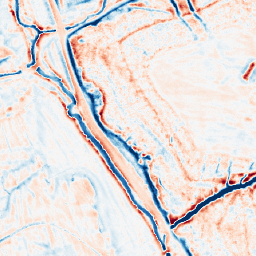
Category: edge_preserving
Decomposition family: bilateral
Decomposition parameters: d: 15
sigma_color: 75
sigma_space: 100
Upsampling method: area
Upsampling parameters: scale: 2
Upsampling scale: 2